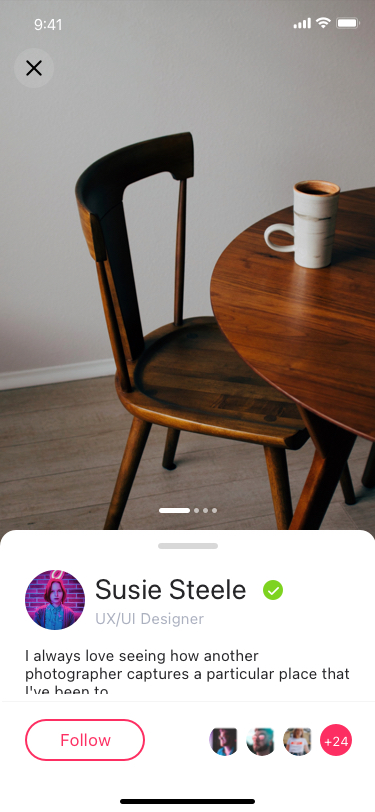
Text in this UI design:
Follow
UX/UI Designer
Susie Steele
+24
I always love seeing how another photographer captures a particular place that I've been to.